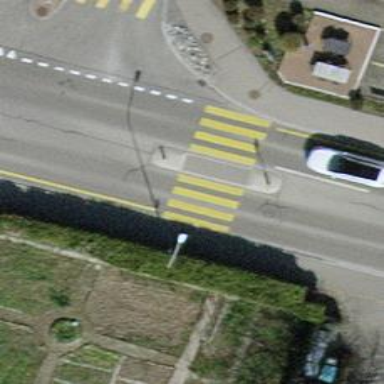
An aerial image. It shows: Uncontrolled crossing with zebra marking and island.